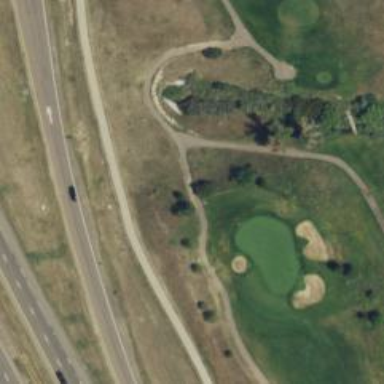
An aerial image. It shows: Well-maintained grade1 path designed for golf carts.